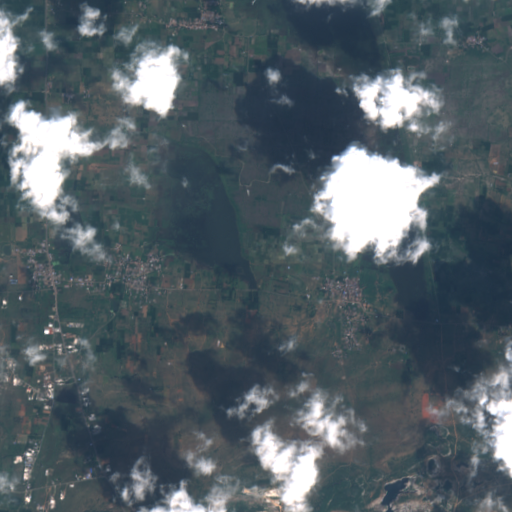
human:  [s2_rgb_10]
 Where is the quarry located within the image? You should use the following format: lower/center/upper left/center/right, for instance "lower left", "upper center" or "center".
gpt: The quarry is located in the lower of the image.
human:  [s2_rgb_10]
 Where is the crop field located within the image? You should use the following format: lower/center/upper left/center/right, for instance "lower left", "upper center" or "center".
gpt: There is no crop field in the image.